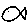
Label: fish